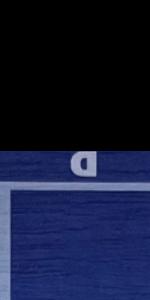
Label: Empty